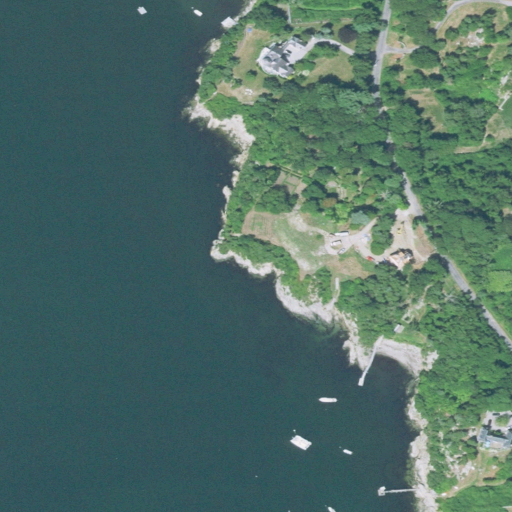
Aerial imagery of cape in Rhode Island named Cedar Point containing open water, open development, mixed forest, evergreen forest, low intensity development, medium intensity development, grassland, herbaceous wetlands, and high intensity development